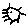
Label: sun